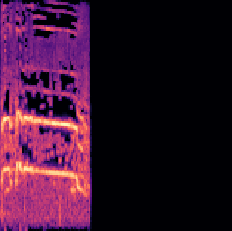
Sound class: Rooster